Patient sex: M
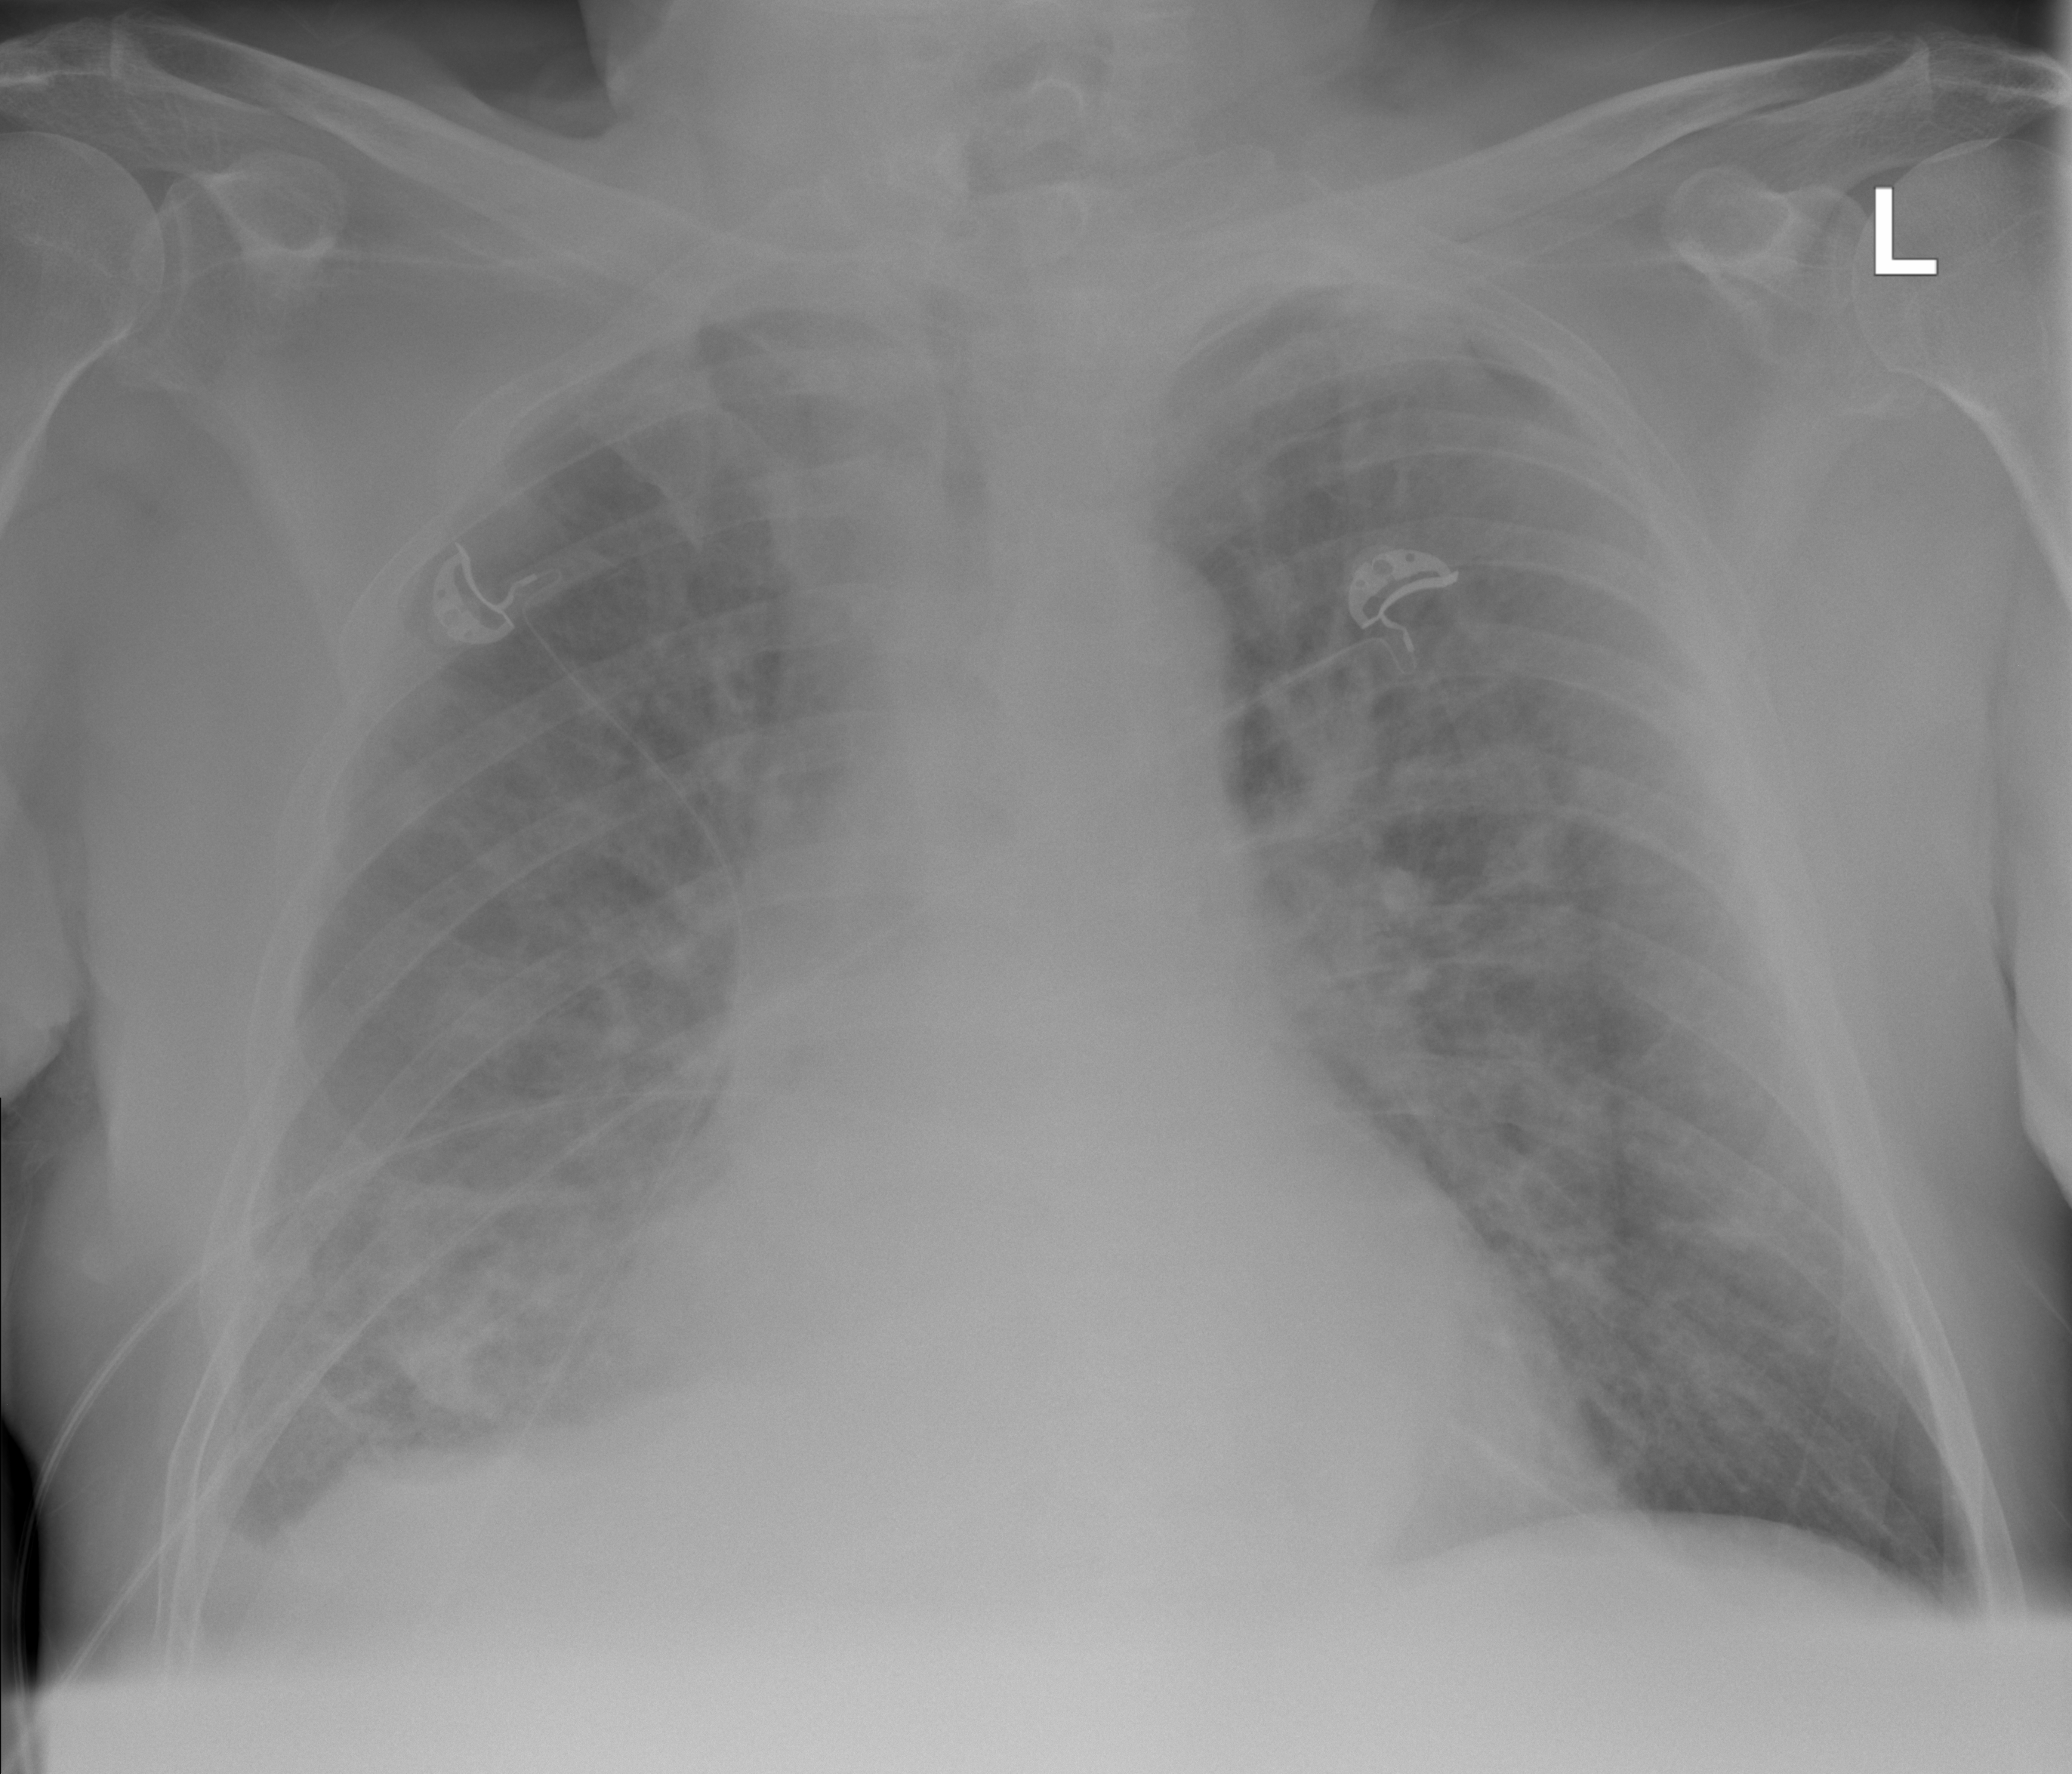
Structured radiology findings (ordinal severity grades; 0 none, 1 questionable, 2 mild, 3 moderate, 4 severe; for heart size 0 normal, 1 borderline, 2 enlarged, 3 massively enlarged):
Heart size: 2
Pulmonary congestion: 3
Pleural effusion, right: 2
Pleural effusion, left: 0
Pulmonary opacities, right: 2
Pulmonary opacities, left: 2
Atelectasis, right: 2
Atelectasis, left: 2